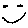
Label: smiley face